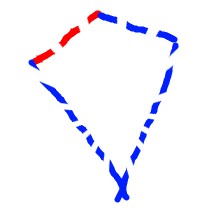
Shape: kite